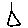
Label: triangle